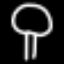
Label: mushroom